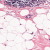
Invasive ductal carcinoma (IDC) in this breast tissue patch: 1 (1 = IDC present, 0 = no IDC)